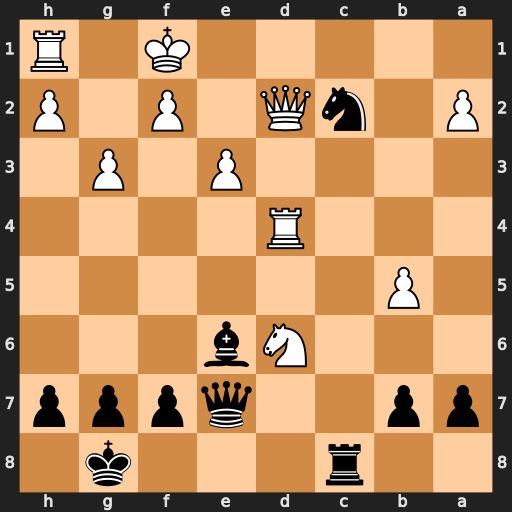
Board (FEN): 2r3k1/pp2qppp/3Nb3/1P6/3R4/4P1P1/P1nQ1P1P/5K1R
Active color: b
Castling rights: -
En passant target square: -
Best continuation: Bh3+ Ke2 Nxd4+